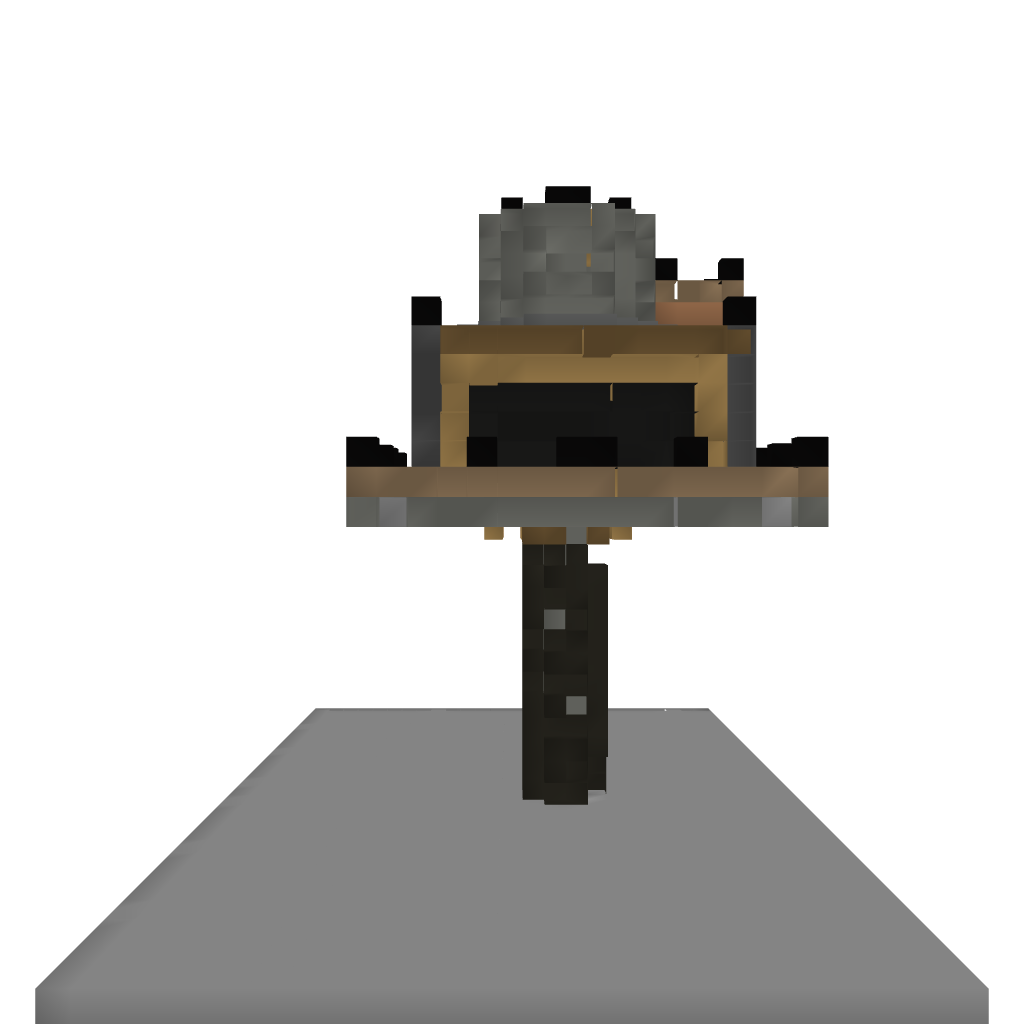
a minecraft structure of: Tree House